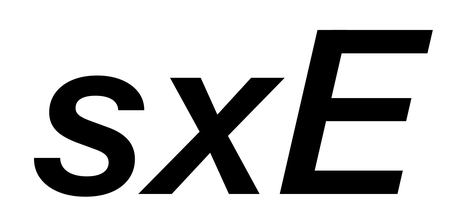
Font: InstrumentSans-Italic_SemiBold_Italic